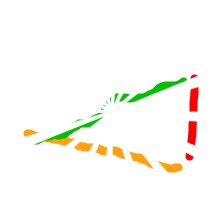
Shape: triangle